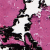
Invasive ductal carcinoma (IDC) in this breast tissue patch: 0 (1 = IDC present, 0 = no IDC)